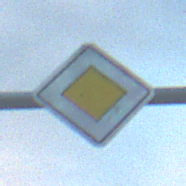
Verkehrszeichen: Vorfahrtsstrasse
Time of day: SunriseSunset
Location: Outdoor (Beach)
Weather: PartlyCloudy
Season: NotSpecified
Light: Natural